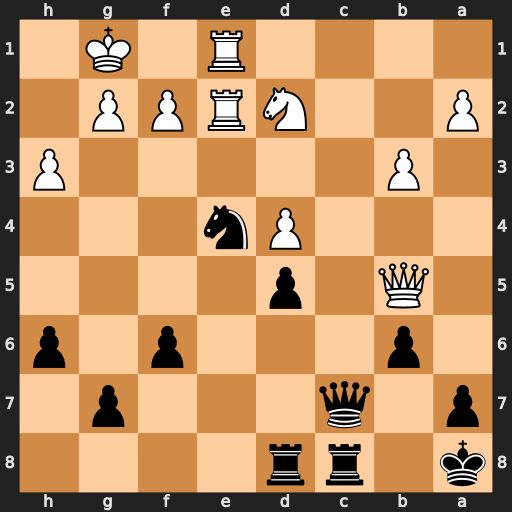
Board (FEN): k1rr4/p1q3p1/1p3p1p/1Q1p4/3Pn3/1P5P/P2NRPP1/4R1K1
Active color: b
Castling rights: -
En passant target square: -
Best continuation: Nc3 Qa6 Nxe2+